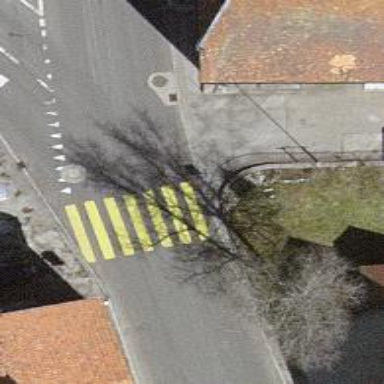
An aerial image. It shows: Uncontrolled road crossing with markings.